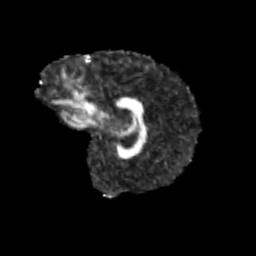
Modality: FA
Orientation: sagittal
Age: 14
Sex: female
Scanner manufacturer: siemens
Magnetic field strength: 3 T
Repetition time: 3.8 s
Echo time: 0.07 s